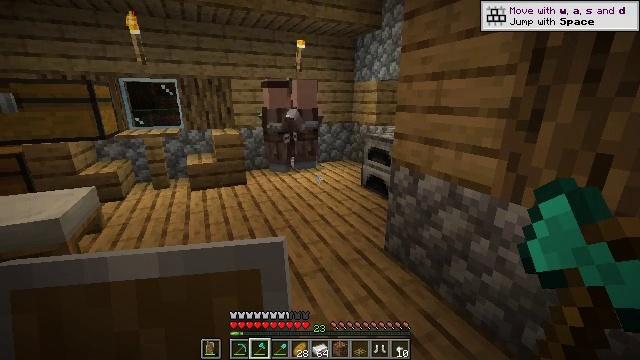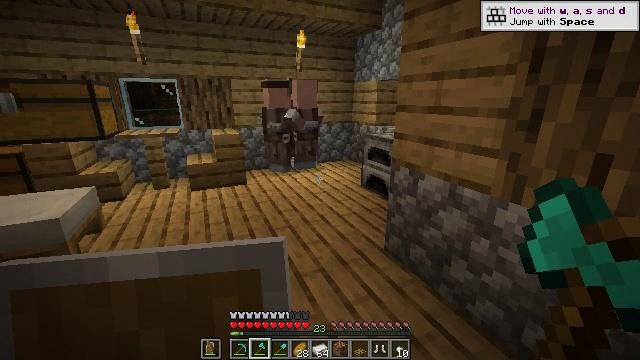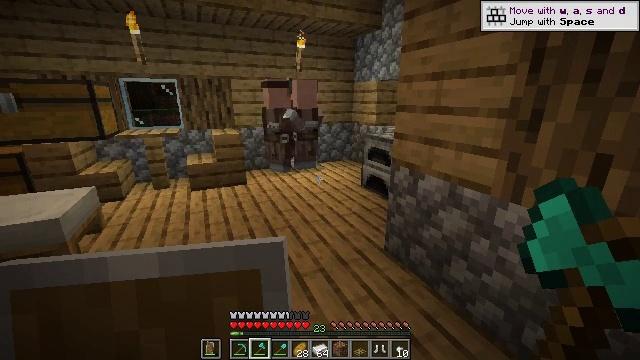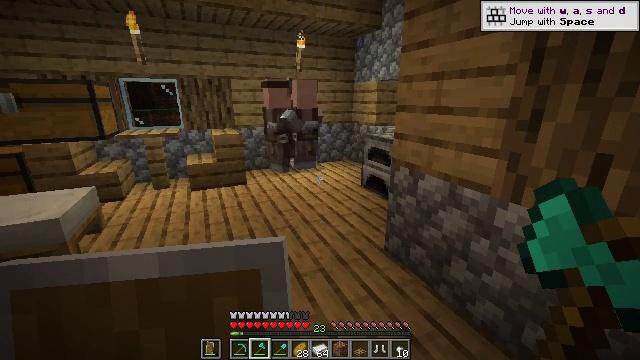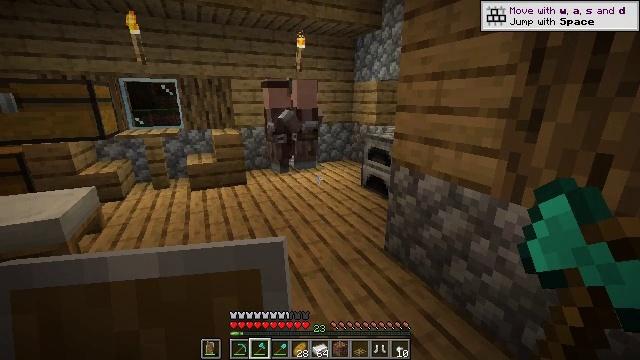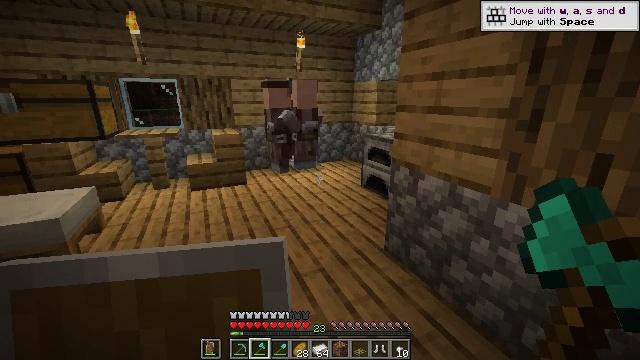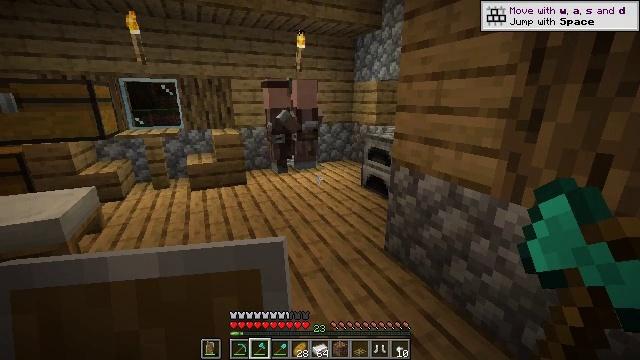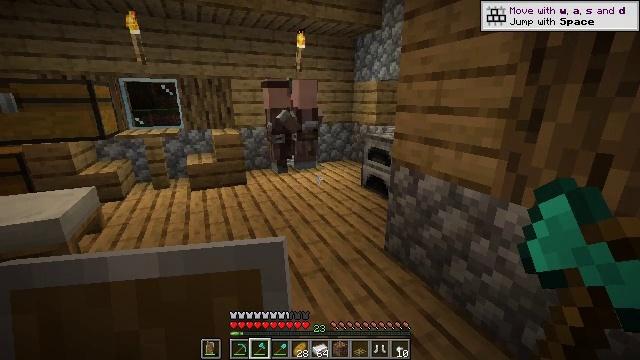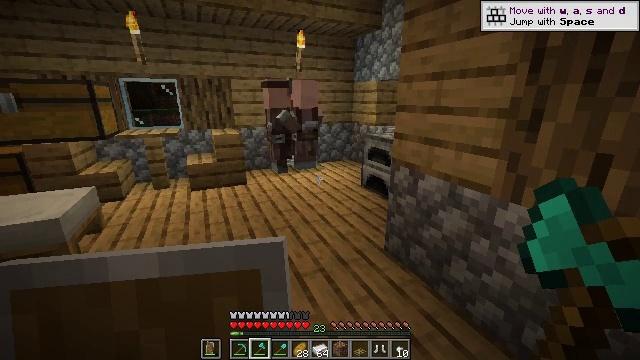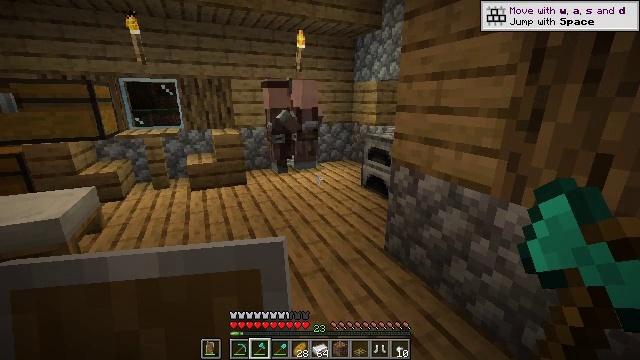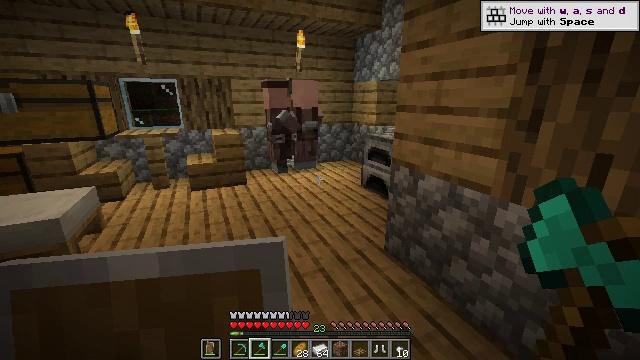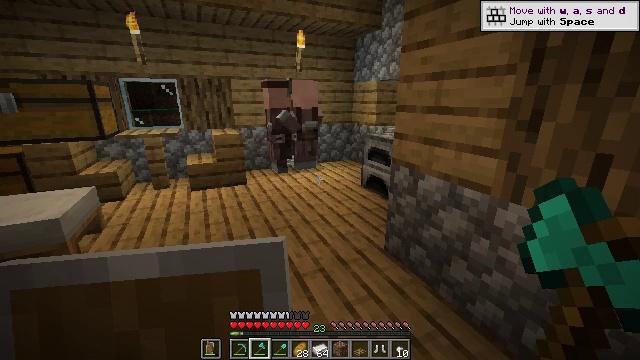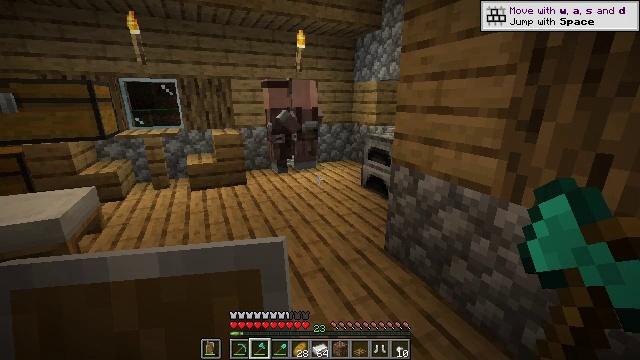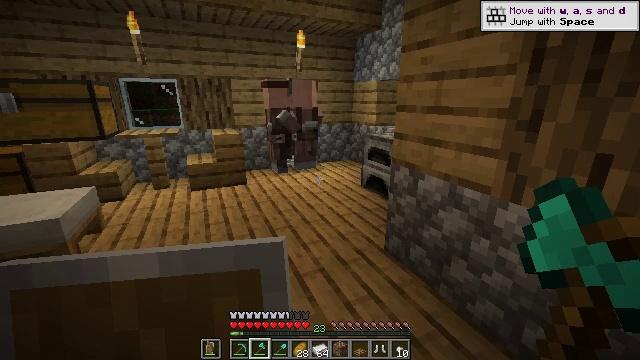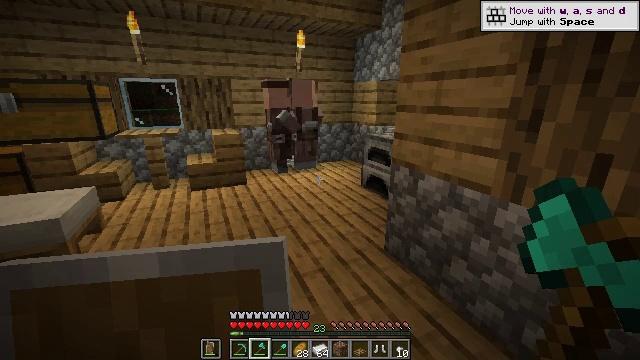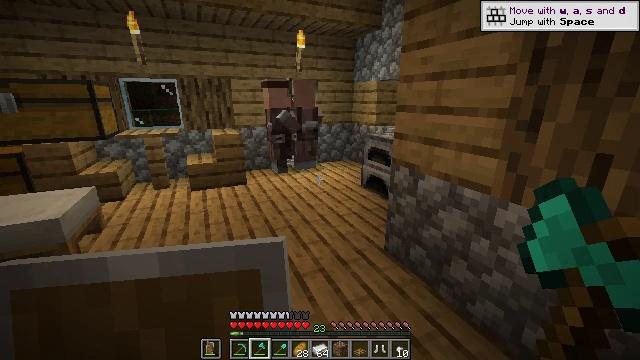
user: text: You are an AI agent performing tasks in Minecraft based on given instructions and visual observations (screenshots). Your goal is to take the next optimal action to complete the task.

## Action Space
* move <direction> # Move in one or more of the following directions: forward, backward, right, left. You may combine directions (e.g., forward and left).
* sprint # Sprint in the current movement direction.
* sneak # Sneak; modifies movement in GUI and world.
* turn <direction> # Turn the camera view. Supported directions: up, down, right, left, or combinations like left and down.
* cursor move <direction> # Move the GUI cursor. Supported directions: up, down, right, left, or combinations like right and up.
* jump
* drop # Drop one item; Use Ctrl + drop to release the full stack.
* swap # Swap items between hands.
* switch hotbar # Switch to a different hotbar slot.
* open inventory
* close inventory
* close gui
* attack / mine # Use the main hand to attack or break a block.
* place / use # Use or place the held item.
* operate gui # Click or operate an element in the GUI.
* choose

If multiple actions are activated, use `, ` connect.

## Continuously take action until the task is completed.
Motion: motion action
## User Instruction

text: craft item air
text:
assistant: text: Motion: no_op
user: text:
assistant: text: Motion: no_op
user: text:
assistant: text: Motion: no_op
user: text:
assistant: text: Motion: no_op
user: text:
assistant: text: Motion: no_op
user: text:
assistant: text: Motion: no_op
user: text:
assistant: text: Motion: no_op
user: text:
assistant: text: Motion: no_op
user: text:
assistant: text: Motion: no_op
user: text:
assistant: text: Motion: no_op
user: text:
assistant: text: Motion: no_op
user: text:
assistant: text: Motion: no_op
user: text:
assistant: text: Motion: no_op
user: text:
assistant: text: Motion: no_op
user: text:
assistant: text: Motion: no_op
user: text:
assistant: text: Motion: no_op
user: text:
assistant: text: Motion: no_op
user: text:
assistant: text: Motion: no_op
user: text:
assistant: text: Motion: no_op
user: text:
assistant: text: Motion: no_op
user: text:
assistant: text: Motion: no_op
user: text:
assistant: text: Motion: no_op
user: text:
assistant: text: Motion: no_op
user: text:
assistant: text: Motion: no_op
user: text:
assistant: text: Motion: no_op
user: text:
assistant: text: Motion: no_op
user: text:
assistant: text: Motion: no_op
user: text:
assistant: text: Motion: no_op
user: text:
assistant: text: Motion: no_op
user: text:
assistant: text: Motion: no_op